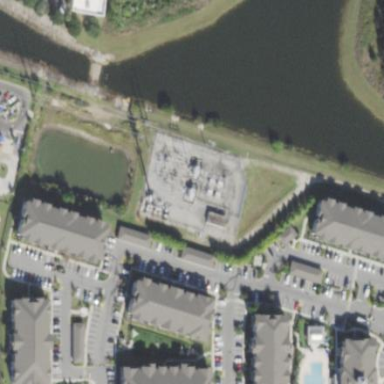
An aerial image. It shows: Distribution substation surrounded by fence.